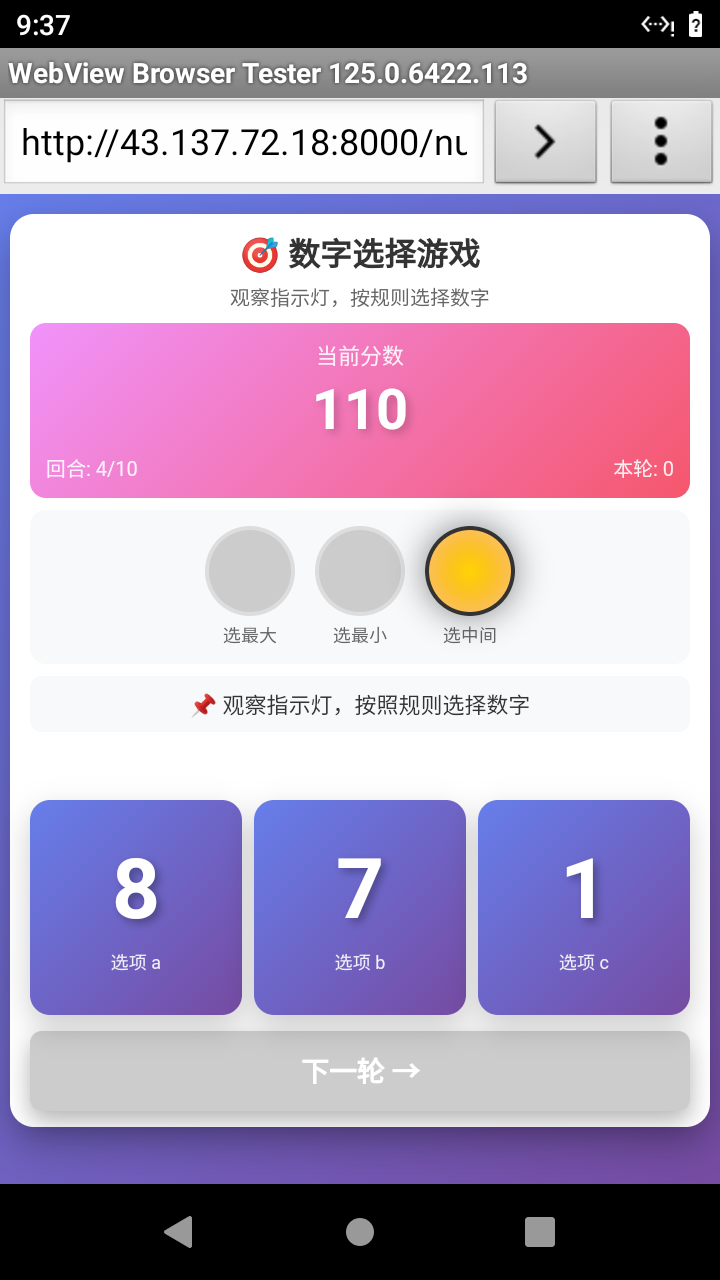

Select the correct number based on the traffic light color.
Answer: 1